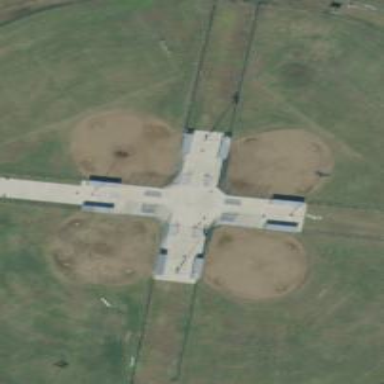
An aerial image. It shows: Sports centre specializing in baseball.